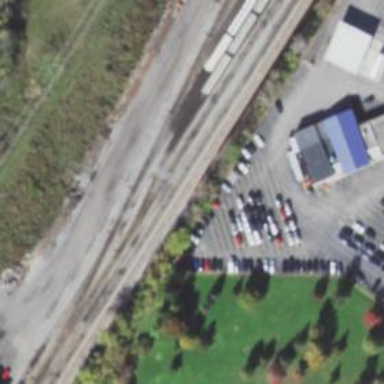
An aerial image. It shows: Railway yard used for servicing trains.